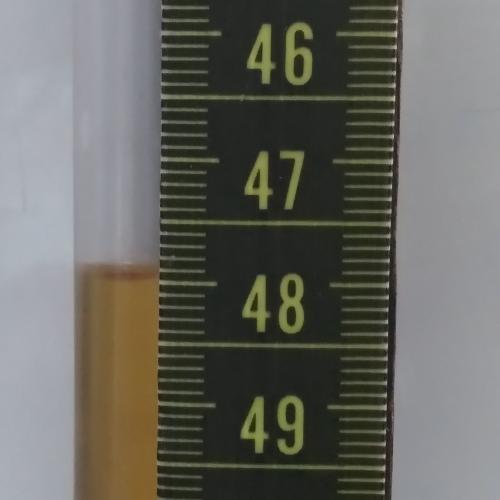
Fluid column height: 48.0 cm